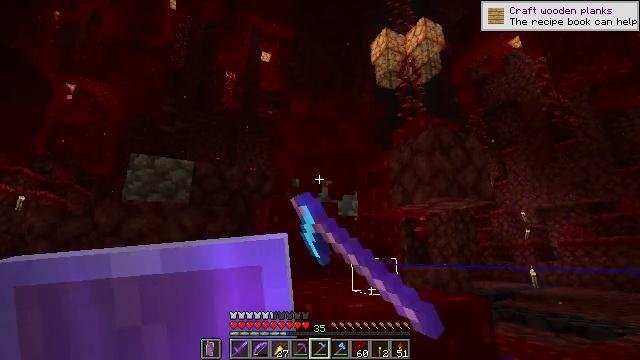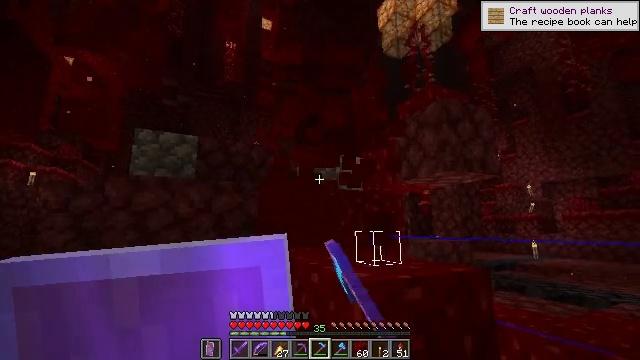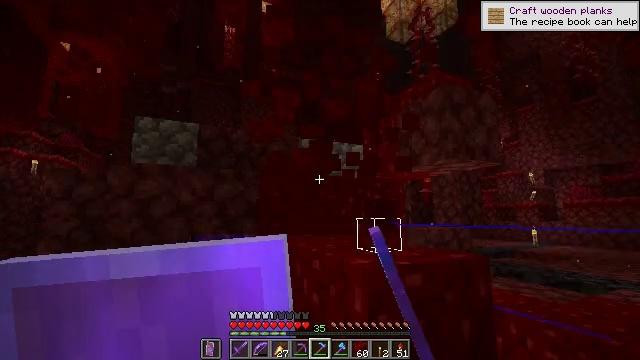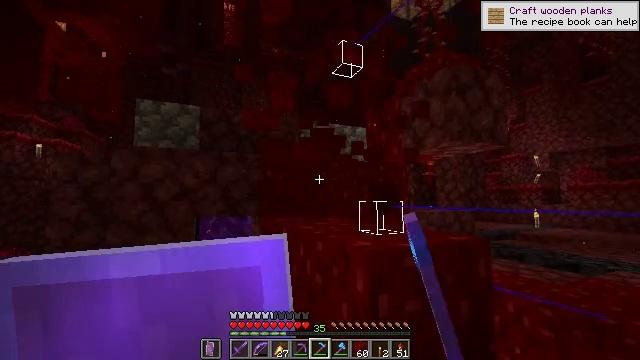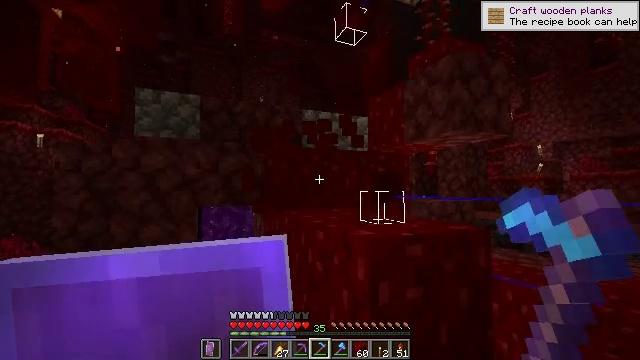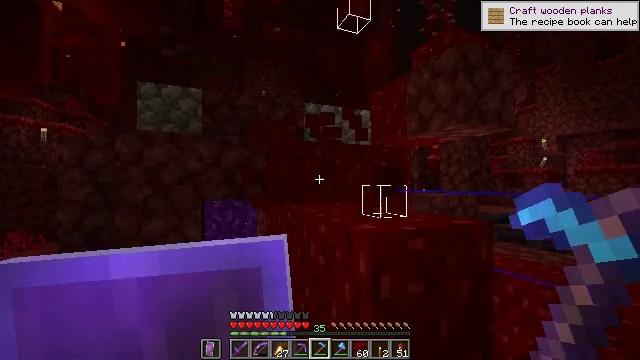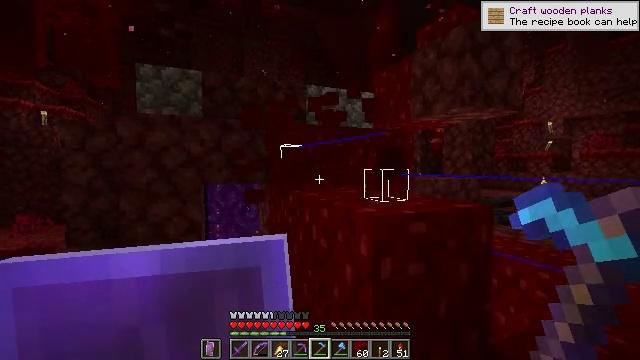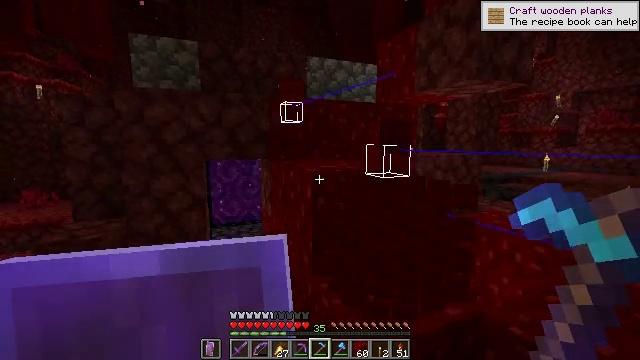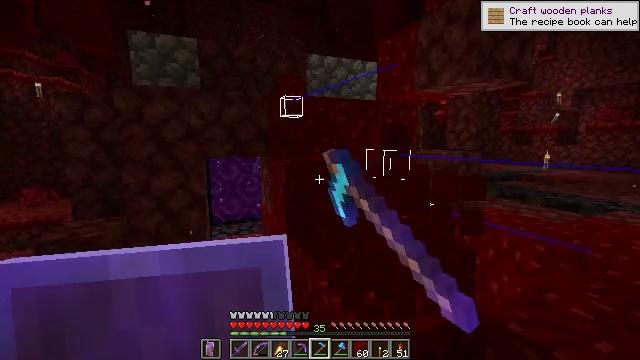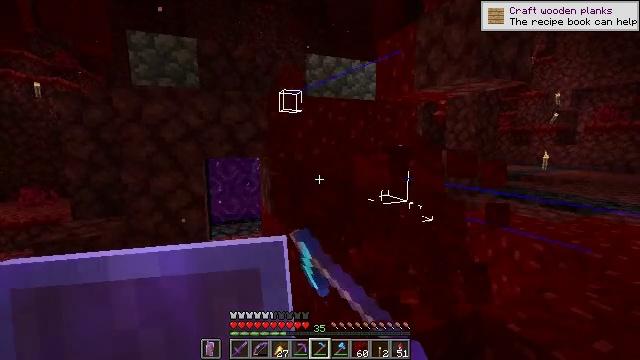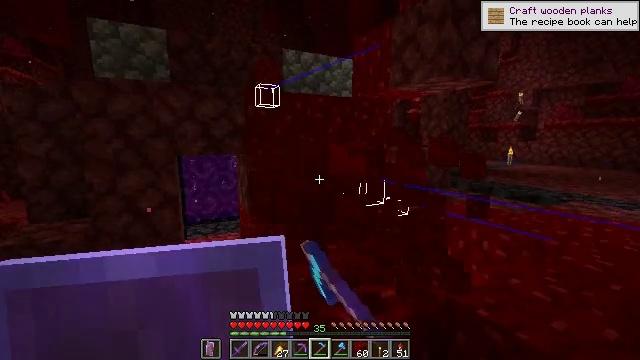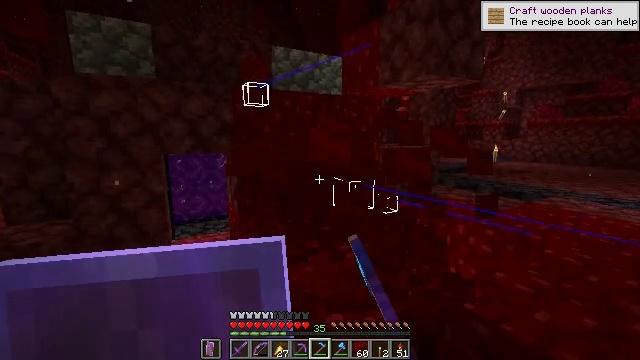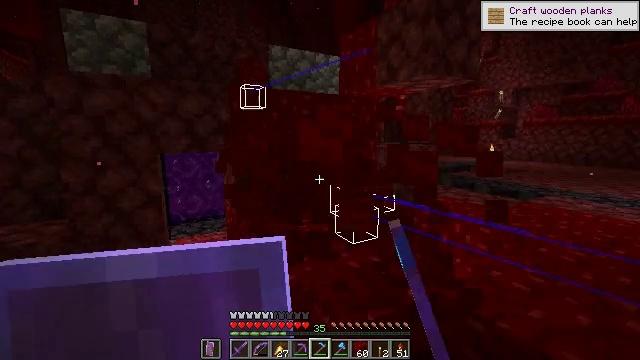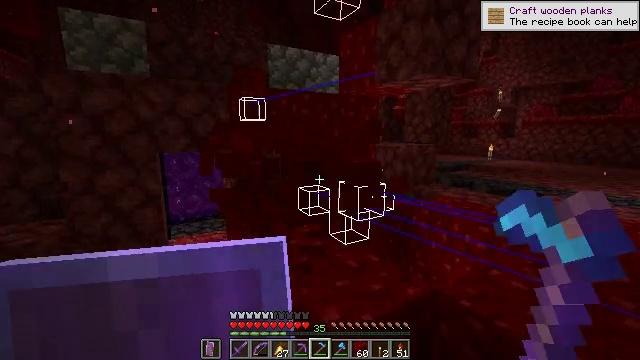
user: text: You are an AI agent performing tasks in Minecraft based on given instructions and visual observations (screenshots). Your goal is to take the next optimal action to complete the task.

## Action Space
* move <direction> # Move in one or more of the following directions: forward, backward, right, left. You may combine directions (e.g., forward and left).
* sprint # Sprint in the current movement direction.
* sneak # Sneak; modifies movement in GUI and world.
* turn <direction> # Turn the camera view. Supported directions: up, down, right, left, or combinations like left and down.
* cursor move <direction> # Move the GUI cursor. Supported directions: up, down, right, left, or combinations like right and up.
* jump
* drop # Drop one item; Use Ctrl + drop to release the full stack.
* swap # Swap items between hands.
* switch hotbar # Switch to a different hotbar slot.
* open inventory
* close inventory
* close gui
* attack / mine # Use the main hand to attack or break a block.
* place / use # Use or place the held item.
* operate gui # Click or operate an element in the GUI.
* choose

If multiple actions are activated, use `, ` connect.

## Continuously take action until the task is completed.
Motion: motion action
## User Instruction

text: Mine the nether wart block in the Nether.
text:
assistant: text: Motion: sneak, turn left and down, attack / mine
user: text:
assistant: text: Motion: sneak, turn down, attack / mine
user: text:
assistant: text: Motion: sneak, turn down, attack / mine
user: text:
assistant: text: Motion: sneak, turn down, attack / mine
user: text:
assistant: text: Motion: sneak, turn down, attack / mine
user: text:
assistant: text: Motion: sneak, turn down, attack / mine
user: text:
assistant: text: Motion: sneak, turn down, attack / mine
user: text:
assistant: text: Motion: sneak, attack / mine
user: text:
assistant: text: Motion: sneak, attack / mine
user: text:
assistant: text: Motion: sneak, turn right, attack / mine
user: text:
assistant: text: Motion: sneak, turn right, attack / mine
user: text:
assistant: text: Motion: sneak, attack / mine
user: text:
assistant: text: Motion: sneak, attack / mine
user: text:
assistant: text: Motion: sneak, attack / mine